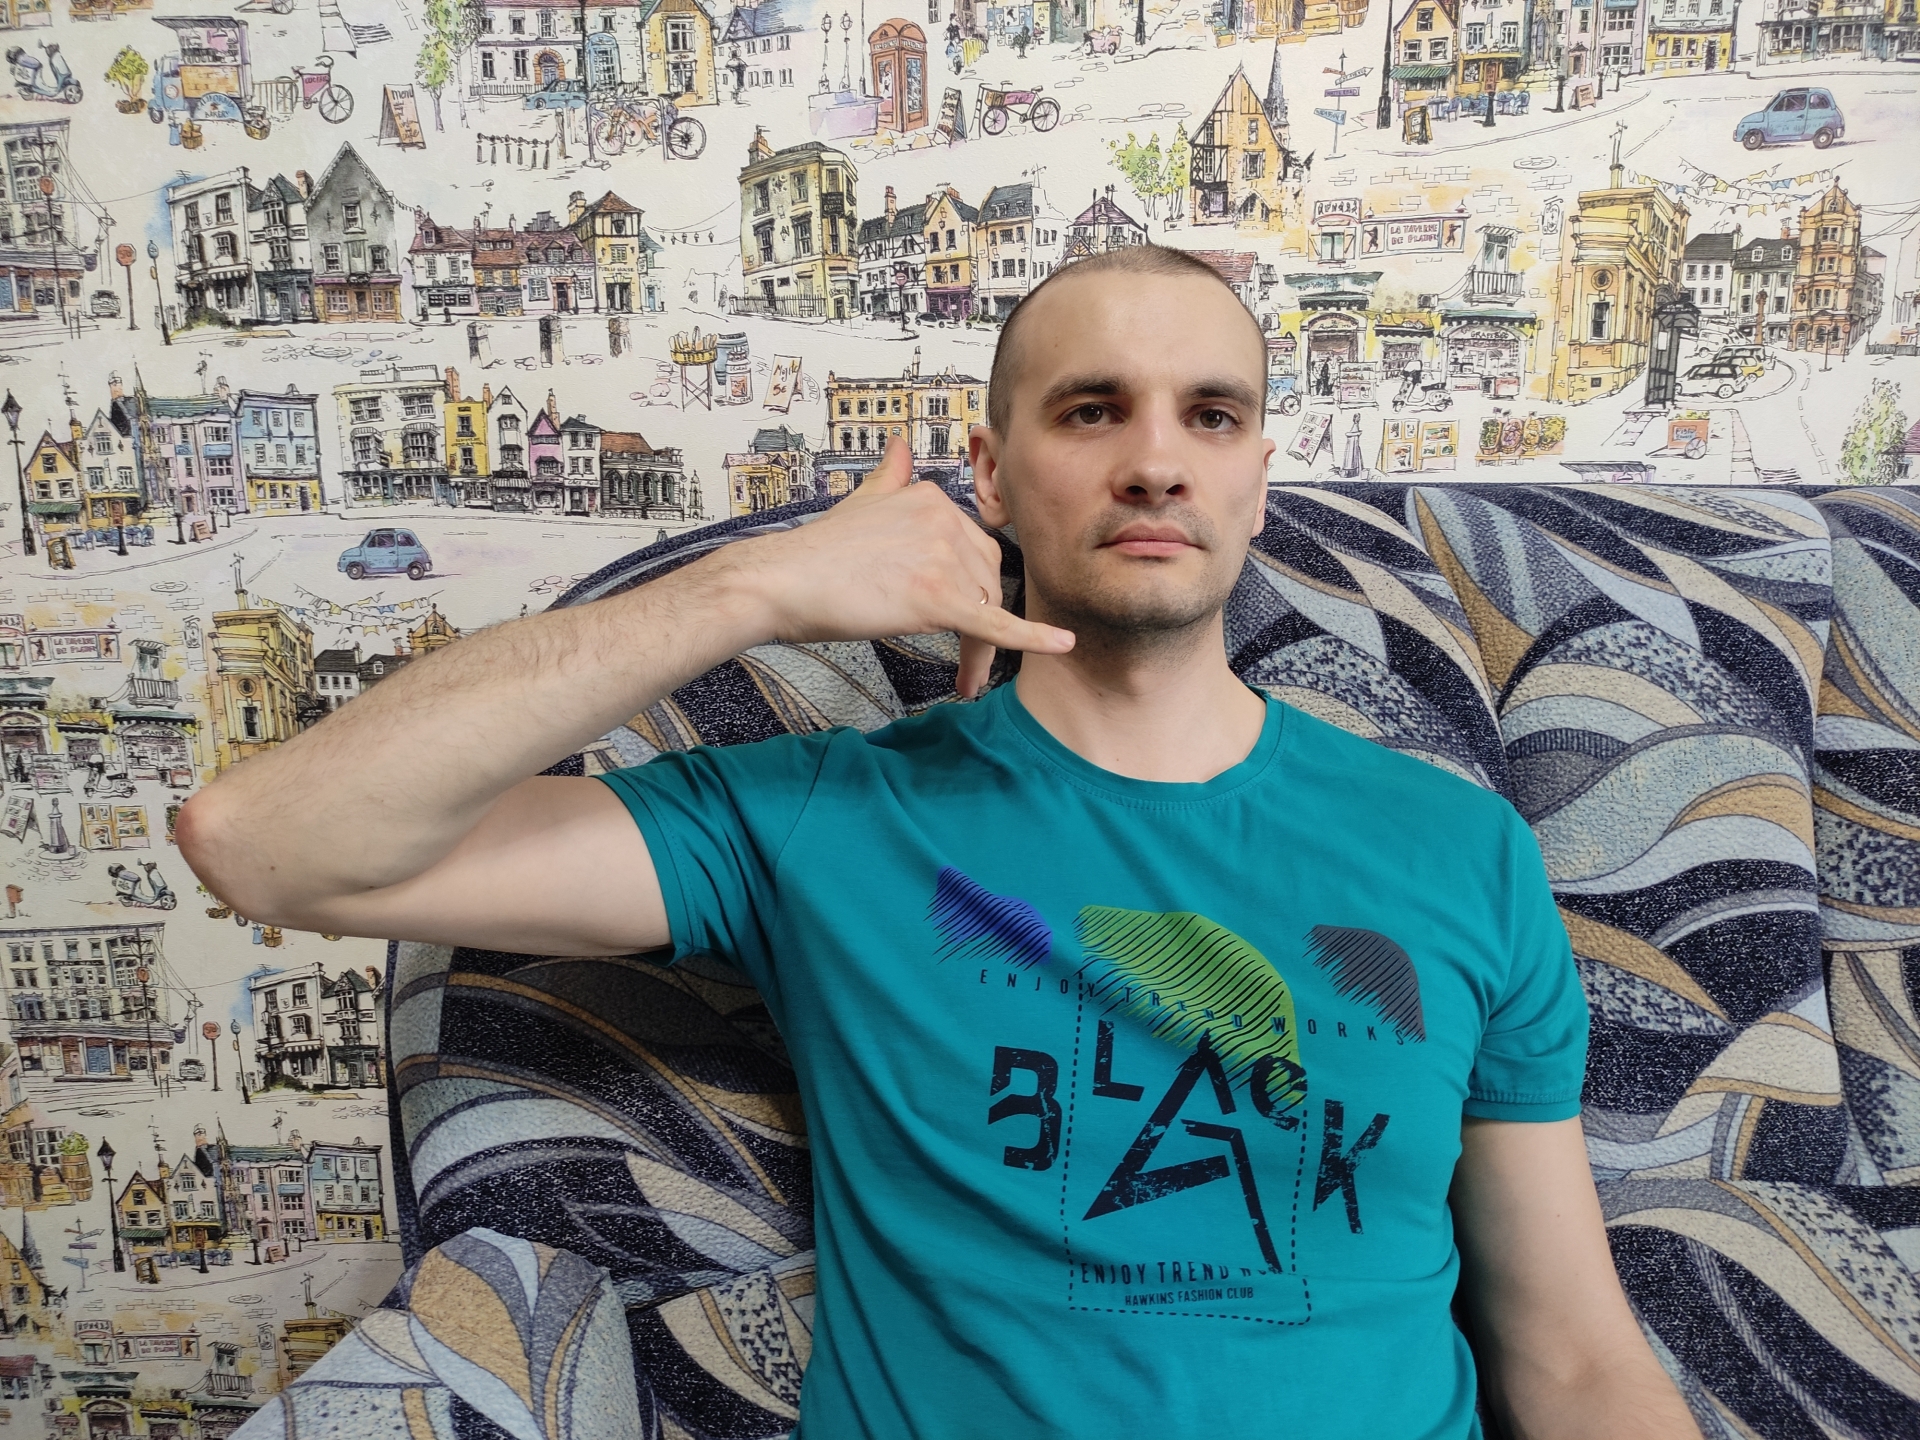
Label: clear